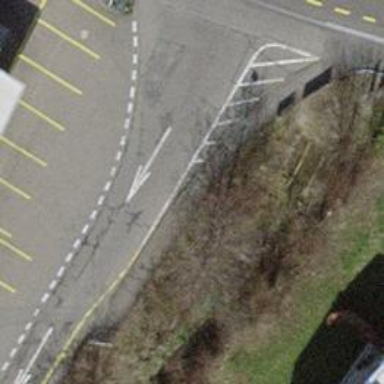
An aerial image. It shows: Asphalt sidewalk along the footway.